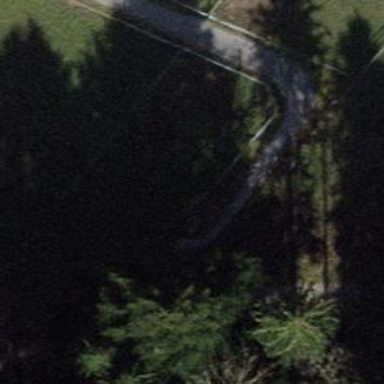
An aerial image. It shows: Path surfaced with fine gravel.